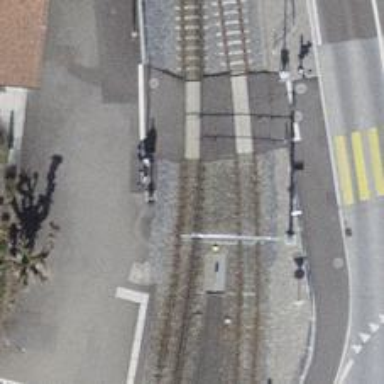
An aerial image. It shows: Narrow gauge railway with electrified contact lines.